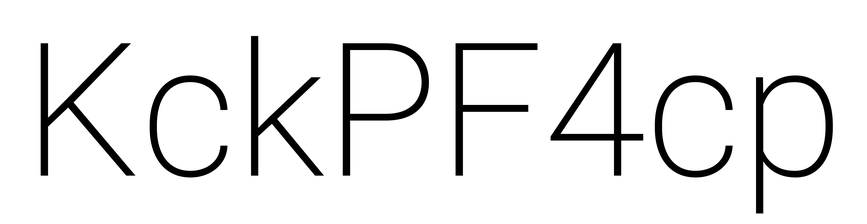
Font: Roboto_ExtraLight